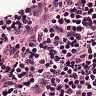
Metastatic tissue present: no